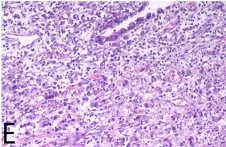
(C-E) Hematoxylin and eosin staining suggested poorly differentiated adenocarcinoma, infiltrating the whole gastric wall (T3), carcinoma infiltration in the nerve bundle, no tumor thrombus in the vascular, no cancer involvement in the distal resection margin, and no cancer metastasis in the omentum tissue. The lymph nodes in the greater curvature of the stomach showed cancer metastasis.
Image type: pathology (h&e)